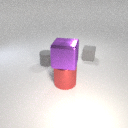
large red metal cylinder to the right of small gray rubber cylinder